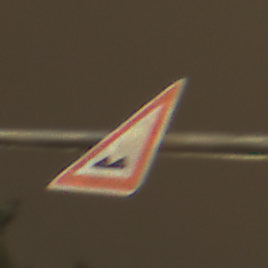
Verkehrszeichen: UnebeneFahrbahn
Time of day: Night
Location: Outdoor (Urban)
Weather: Overcast
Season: NotSpecified
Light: Artificial